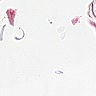
Metastatic tissue present: no